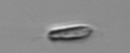
Label: Chrysochromulina